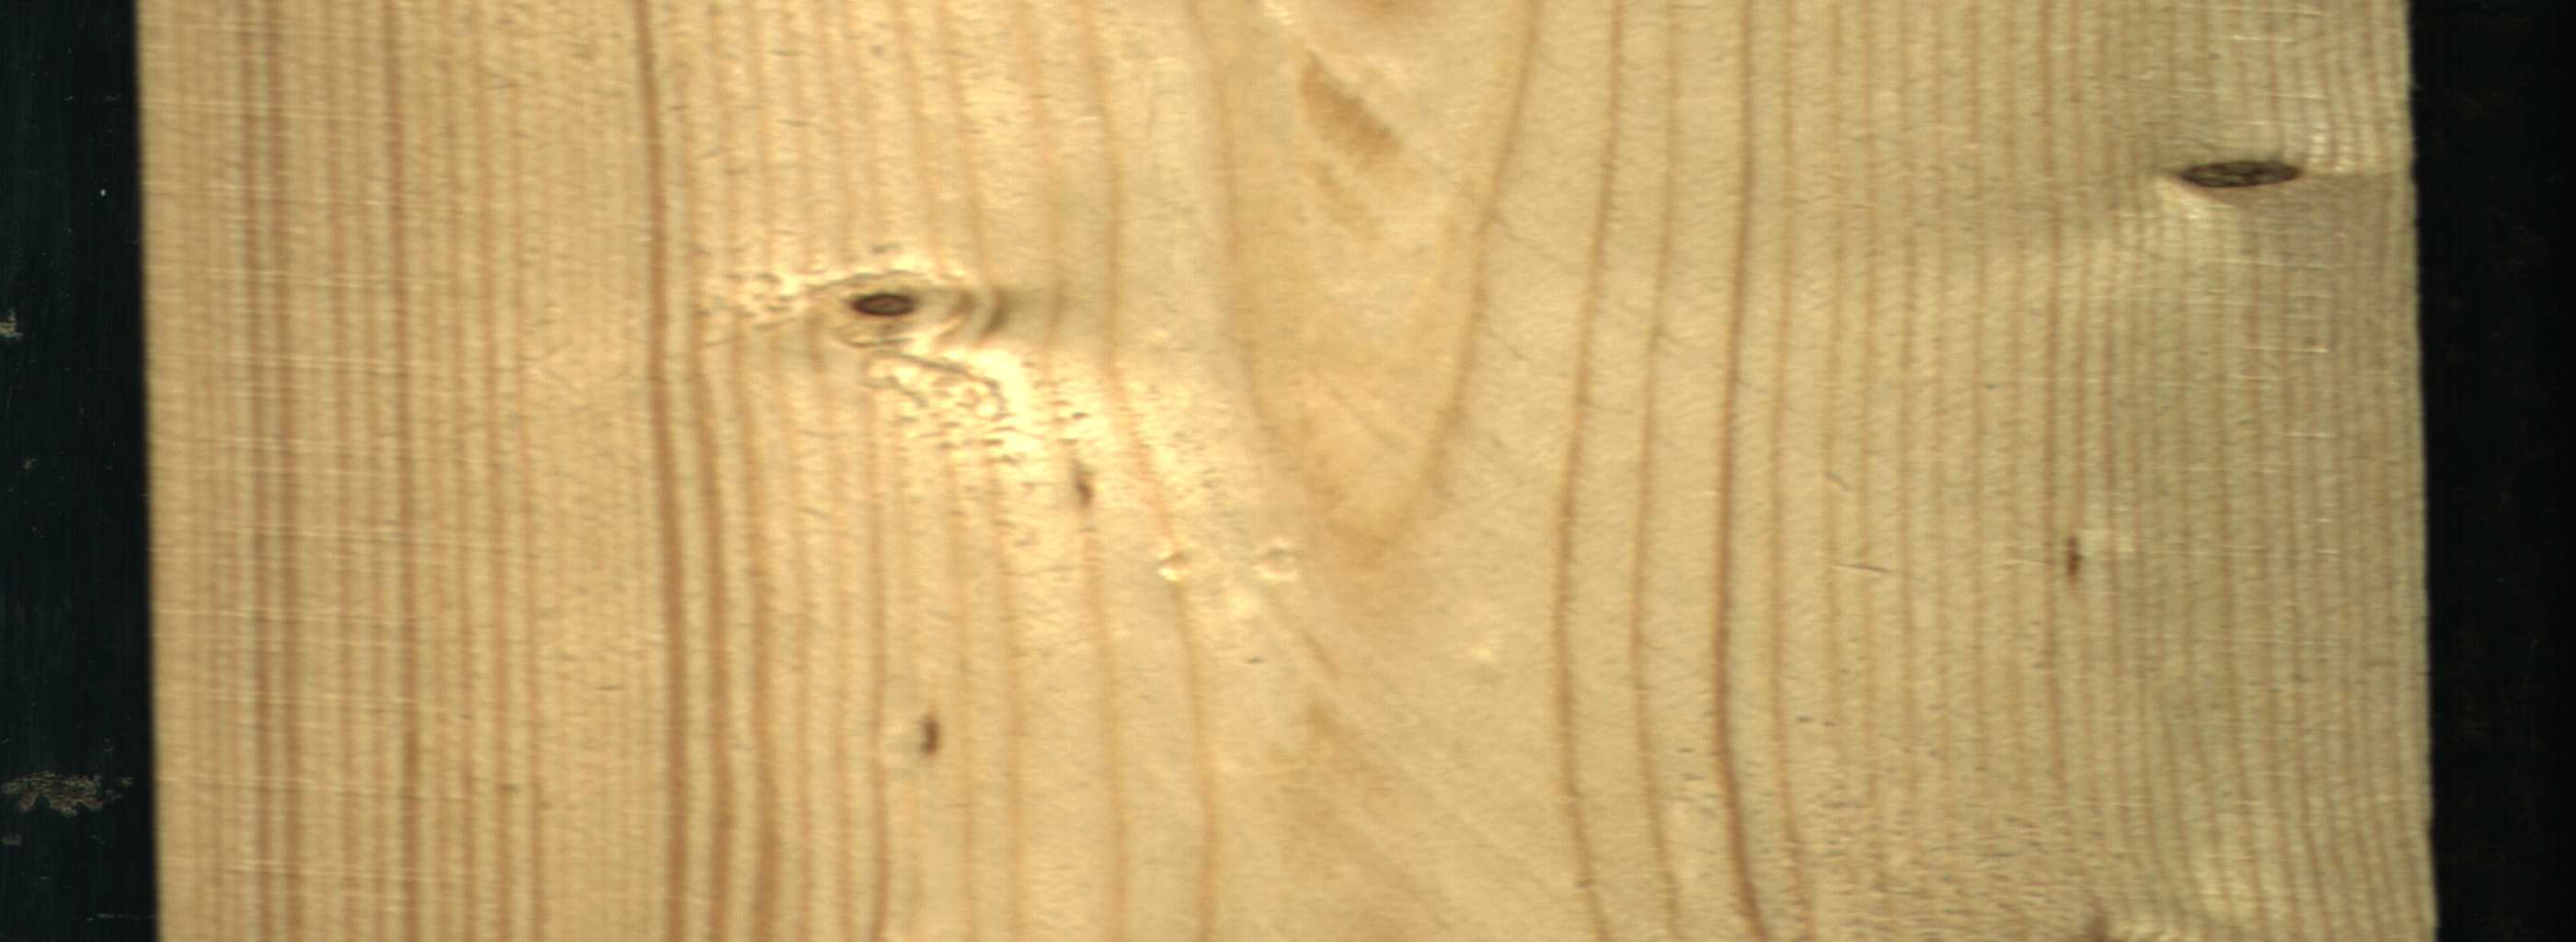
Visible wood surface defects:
Live_Knot
Live_Knot